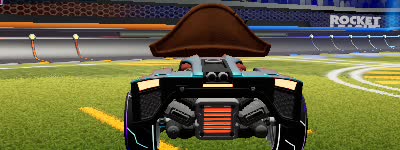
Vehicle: breakout